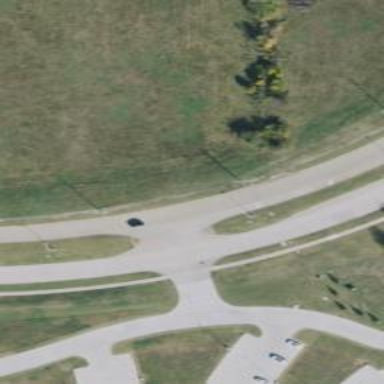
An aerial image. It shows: Secondary link road.